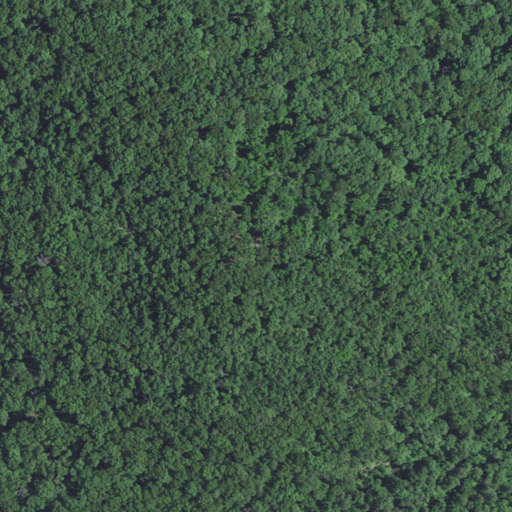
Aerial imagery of mountain in Missouri named Wilcox Mountain containing only deciduous forest